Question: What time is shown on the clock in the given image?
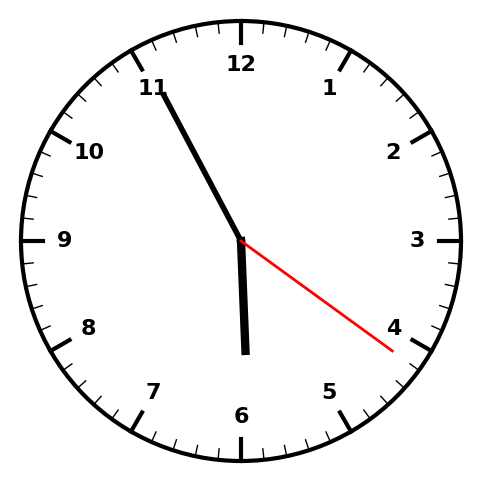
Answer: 05:55:21